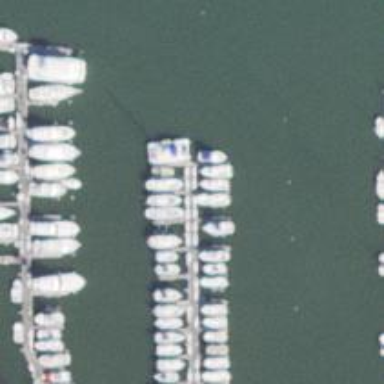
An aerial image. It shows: Man-made pier.